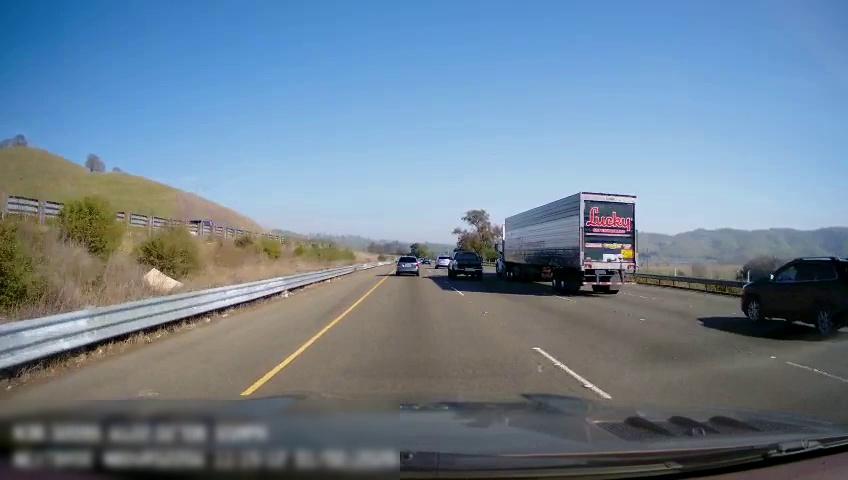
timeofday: Day
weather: Sunny
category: Drivable Space
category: Vehicles | SUV
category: Vehicles | Truck
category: Vehicles | SUV
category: Vehicles | Truck
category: Vehicles | SUV
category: Vehicles | SUV
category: Lanes | Current Lane
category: Lanes | Current Lane
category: Lanes | Alternate Lane
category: Lanes | Alternate Lane